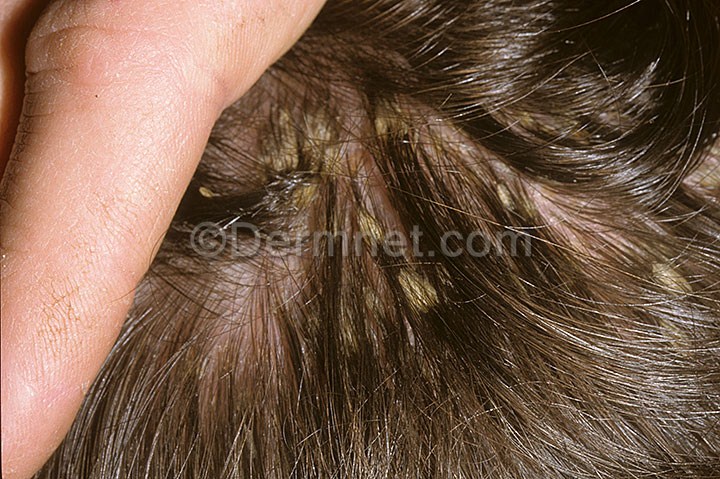
Disease: Psoriasis pictures Lichen Planus and related diseases